Brain MRI, t2w sequence, axial 2D slice.
Patient: age 25, sex F, weight 78 kg, height 1.78 m
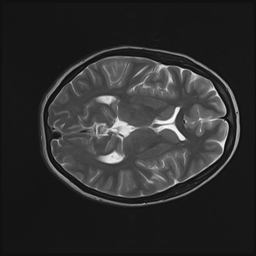